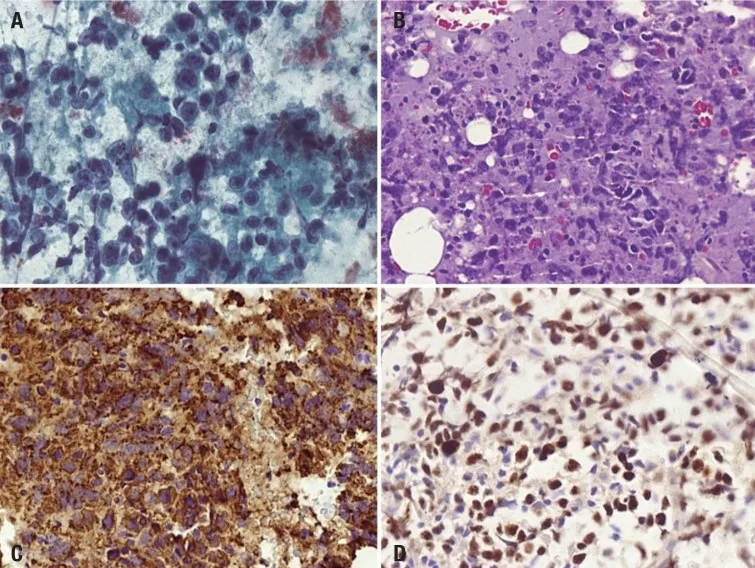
Fine-needle aspiration cytology of the axillary lymph node was diagnostic for Diffuse Large B Cell Lymphoma. [A] FNAC of the nodule showing intermediate-to-large sized cells with prominent central nucleoli and numerous apoptotic bodies (Papanicolaou stain, x400). [B] Cell block preparation from the aspirated material showing similar cellular features (Hematoxylin & Eosin stain, x400). The tumor cells were positive for CD 20 [C] and had a high Ki-67 [D] labelling index (Immunoperoxidase stain, x400).
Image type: pathology (immunostaining)